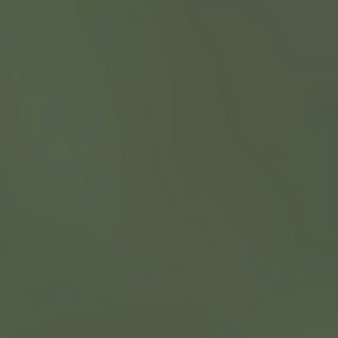
Label: other